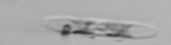
Label: pennate